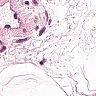
Metastatic tissue present: no